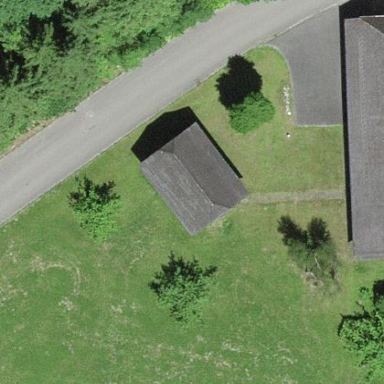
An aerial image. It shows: Barn.